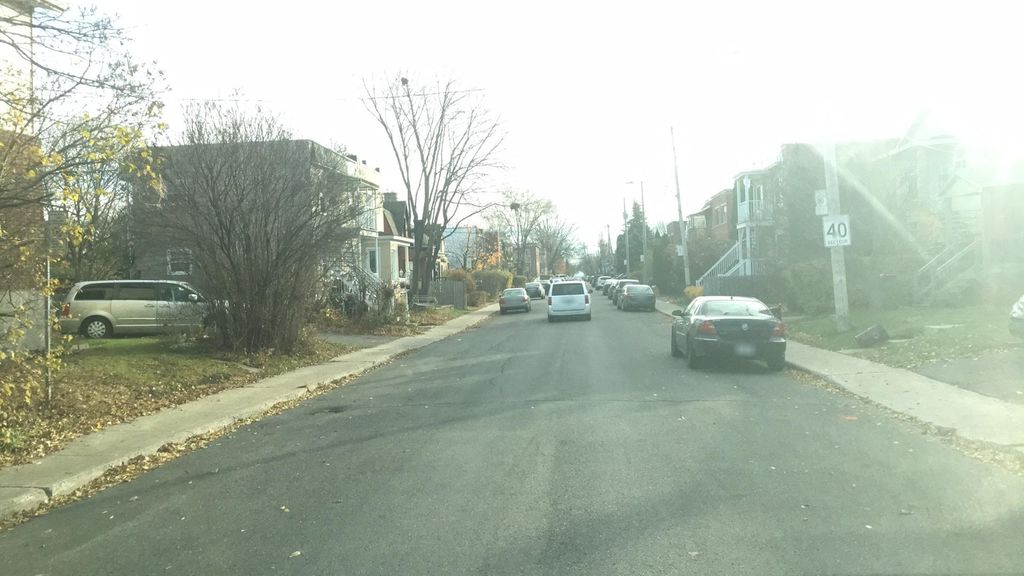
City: montreal